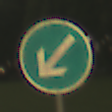
Verkehrszeichen: VorgeschriebeneVorbeifahrtLinks
Umgebung: Outdoor, Nature
Tageszeit: SunriseSunset
Wetter: Clear
Licht: Natural
Jahreszeit: NotSpecified
Kontrast: LowContrast